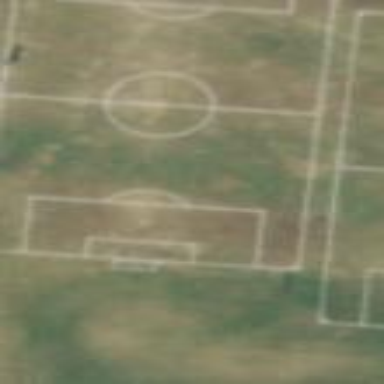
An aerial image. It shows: Soccer pitch for leisureland activities.